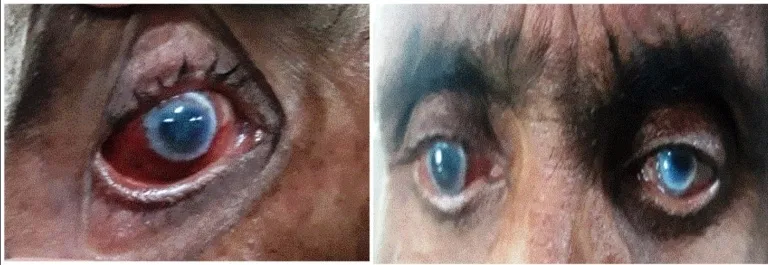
Bilateral cilliary congestion observed in both eyes of the patient,presumed as miltefosine-associated acute bilateral anterior uveitis.
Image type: medical_photograph (other_medical_photograph)